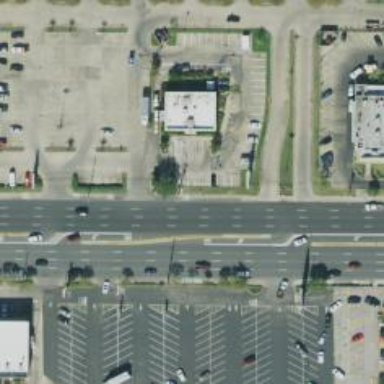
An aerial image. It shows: Parking space.